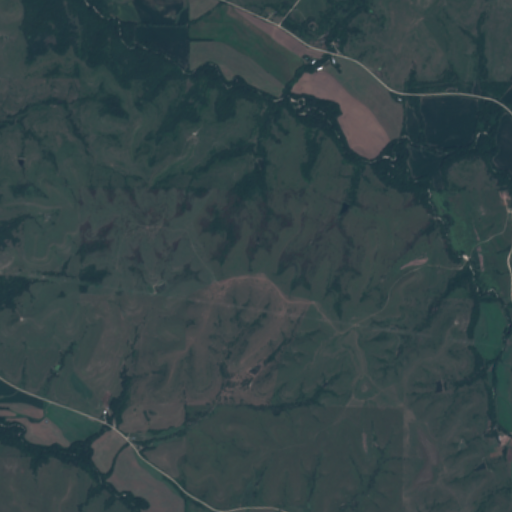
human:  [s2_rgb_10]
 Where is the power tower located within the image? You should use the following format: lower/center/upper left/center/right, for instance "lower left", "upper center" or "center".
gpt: The power tower is located in the center left of the image.
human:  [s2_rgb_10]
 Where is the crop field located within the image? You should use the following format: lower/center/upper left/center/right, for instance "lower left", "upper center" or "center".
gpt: There is no crop field in the image.